Question: I ran the following code to get two plots next to each other (it is a minimal working example that you can copy):
'''
import pandas as pd
import numpy as np
from matplotlib.pylab import plt
comp1 = np.random.normal(0,1,size=200)
values = pd.Series(comp1)
plt.close("all")
f = plt.figure()
plt.show()
sp1 = f.add_subplot(2,2,1)
values.hist(bins=100, alpha=0.5, color="r", normed=True)
sp2 = f.add_subplot(2,2,2)
values.plot(kind="kde")
'''
Unfortunately, I then get the following image:

For clarity, I could also use this:
'''
import pandas as pd
import numpy as np
from matplotlib.pylab import plt
comp1 = np.random.normal(0,1,size=200)
values = pd.Series(comp1)
plt.close("all")
fig, axes = plt.subplots(2,2)
plt.show()
axes[0,0].hist(values, bins=100, alpha=0.5, color="r", normed=True) # Until here, it works. You get a half-finished correct image of what I was going for (though it is 2x2 here)
axes[0,1].plot(values, kind="kde") # This does not work
'''
Unfortunately, in this approach 'axes[0,1]' refers to the subplot that has a 'plot' method but does not know 'kind="kde"'. Please take into consideration that the in the first version 'plot' is executed on the pandas object, whereas in the second version 'plot' is executed on the subplot, which does not work with the 'kind="kde"' parameter.
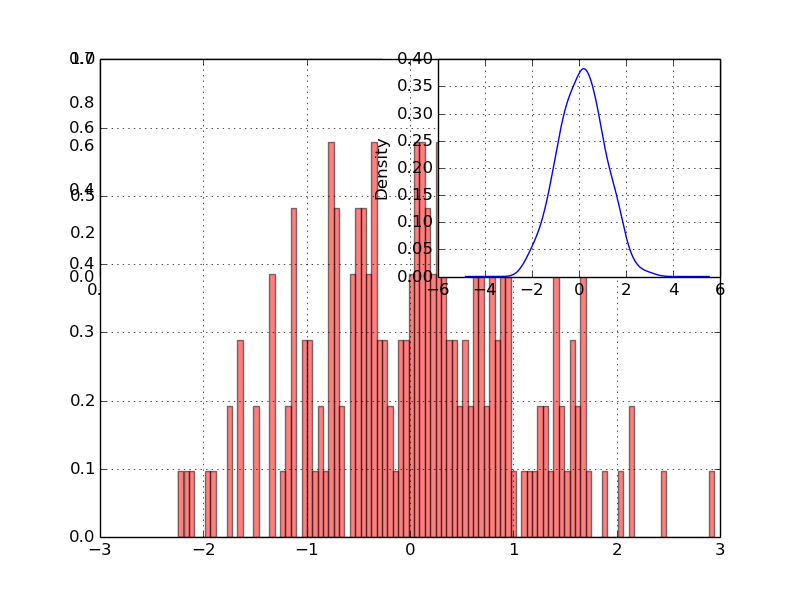
Answer: use 'ax=' argument to set which subplot object to plot:
'''
import pandas as pd
import numpy as np
from matplotlib.pylab import plt
comp1 = np.random.normal(0,1,size=200)
values = pd.Series(comp1)
plt.close("all")
f = plt.figure()
sp1 = f.add_subplot(2,2,1)
values.hist(bins=100, alpha=0.5, color="r", normed=True, ax=sp1)
sp2 = f.add_subplot(2,2,2)
values.plot(kind="kde", ax=sp2)
'''